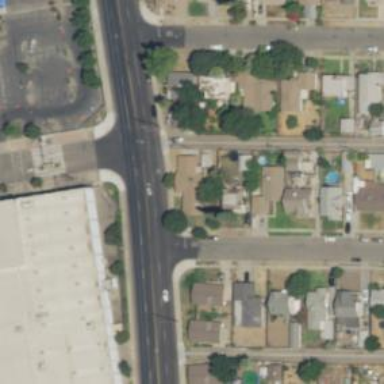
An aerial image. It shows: Alley classified as service road.